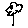
Label: flower